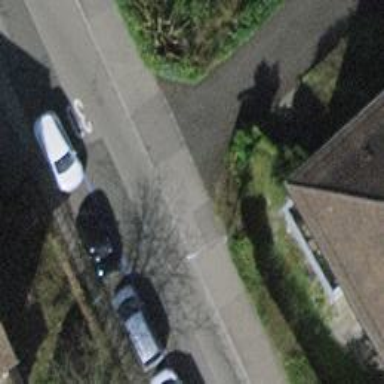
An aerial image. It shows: Asphalt sidewalk along the footway.